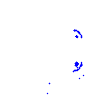
Particle: electron